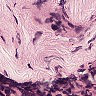
Metastatic tissue present: no